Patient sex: M
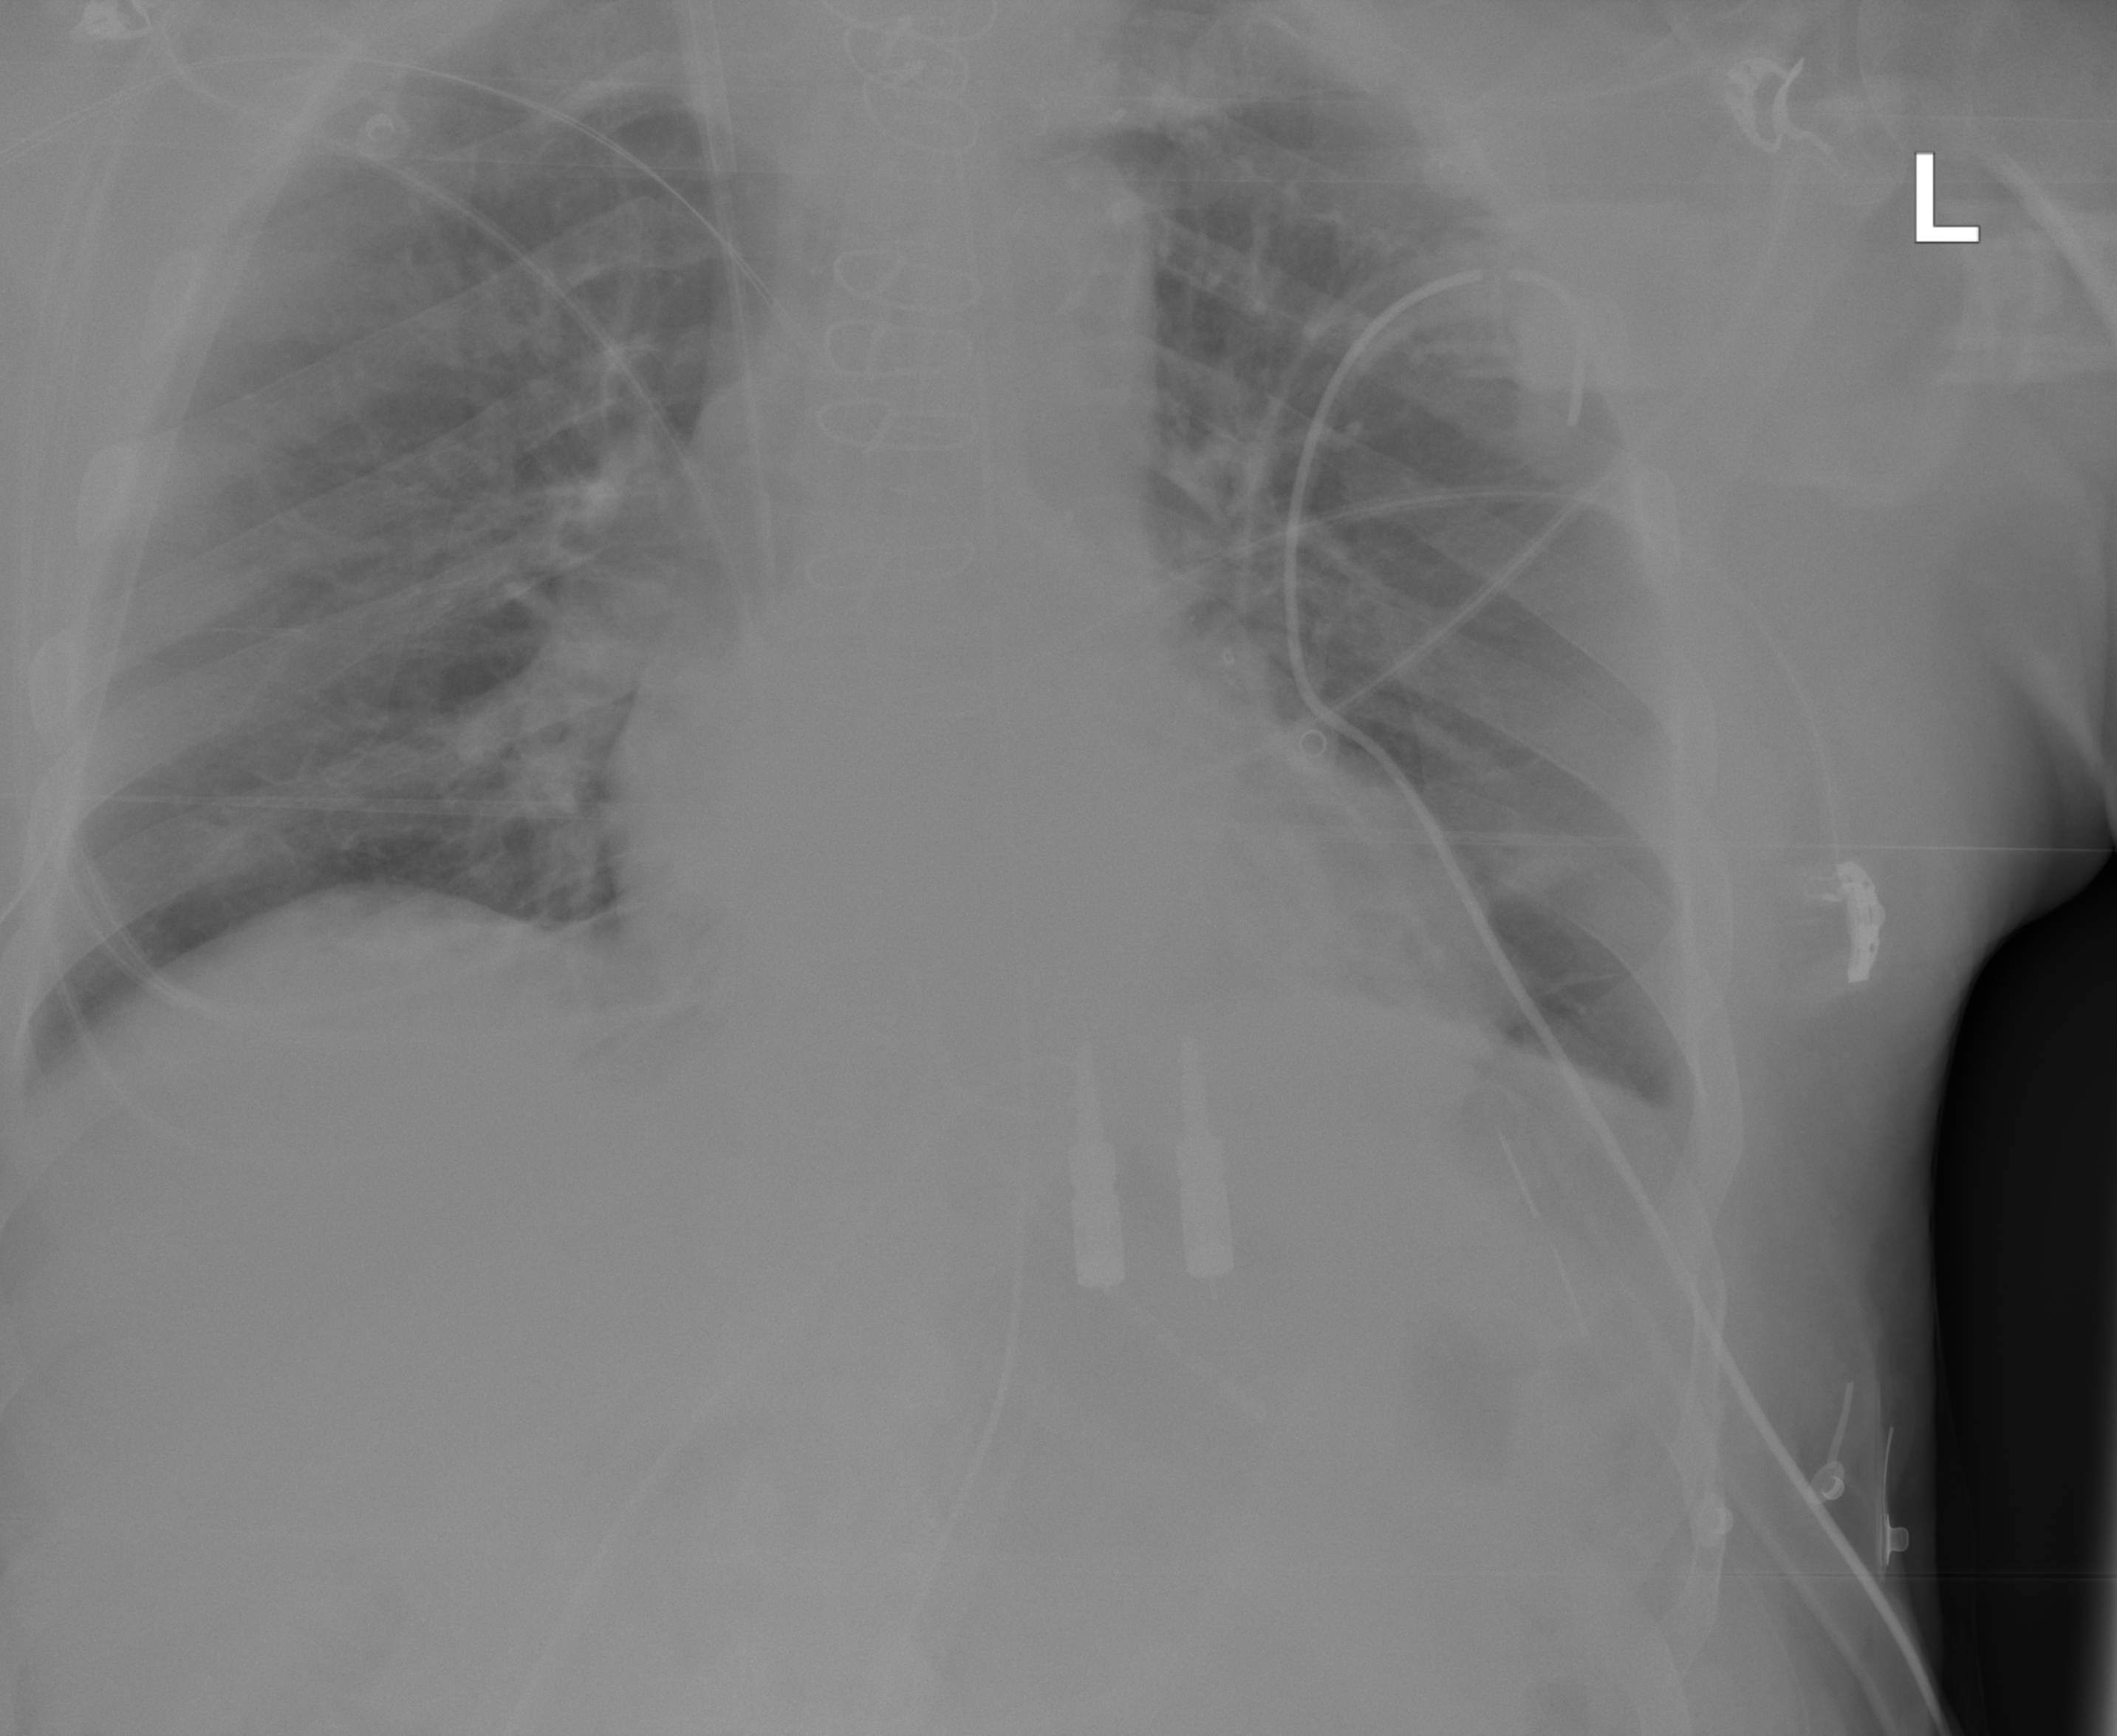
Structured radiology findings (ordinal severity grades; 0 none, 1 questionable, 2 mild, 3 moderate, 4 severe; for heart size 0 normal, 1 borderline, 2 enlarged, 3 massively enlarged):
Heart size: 1
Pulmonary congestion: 3
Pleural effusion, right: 0
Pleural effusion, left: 2
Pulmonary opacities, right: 0
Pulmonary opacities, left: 0
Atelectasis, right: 0
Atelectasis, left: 0